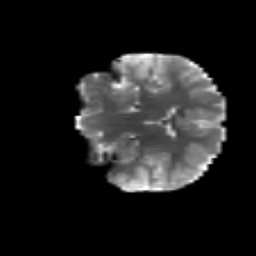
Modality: T2w
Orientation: coronal
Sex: female
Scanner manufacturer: siemens
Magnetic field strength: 3 T
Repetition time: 5 s
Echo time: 0.071 s